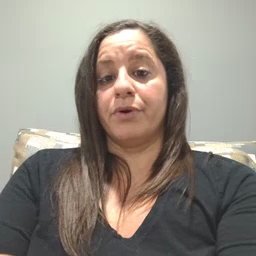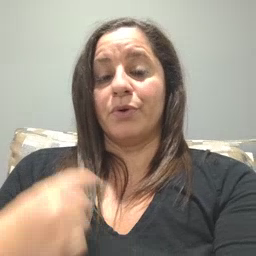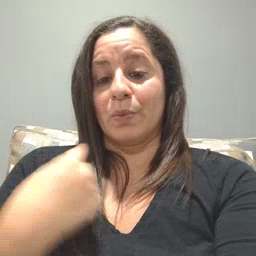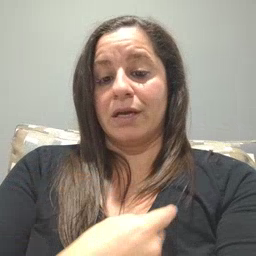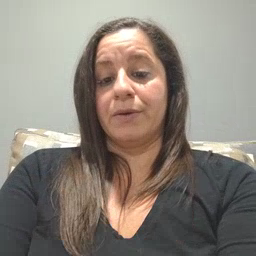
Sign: weus